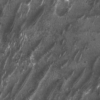
Label: not_dusty